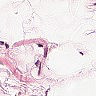
Metastatic tissue present: no